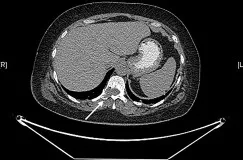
A 49-year-old woman presented consistent bone pain with limb weakness for more than 2 years. (E) Severe osteomalacia was found in the femoral head sample.
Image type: radiology (ct)